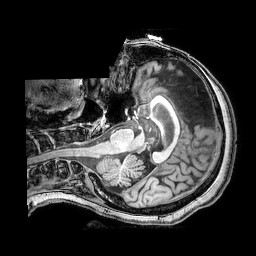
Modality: T1w
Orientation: axial
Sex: female
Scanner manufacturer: philips
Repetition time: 0.008165 s
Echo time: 0.00375 s